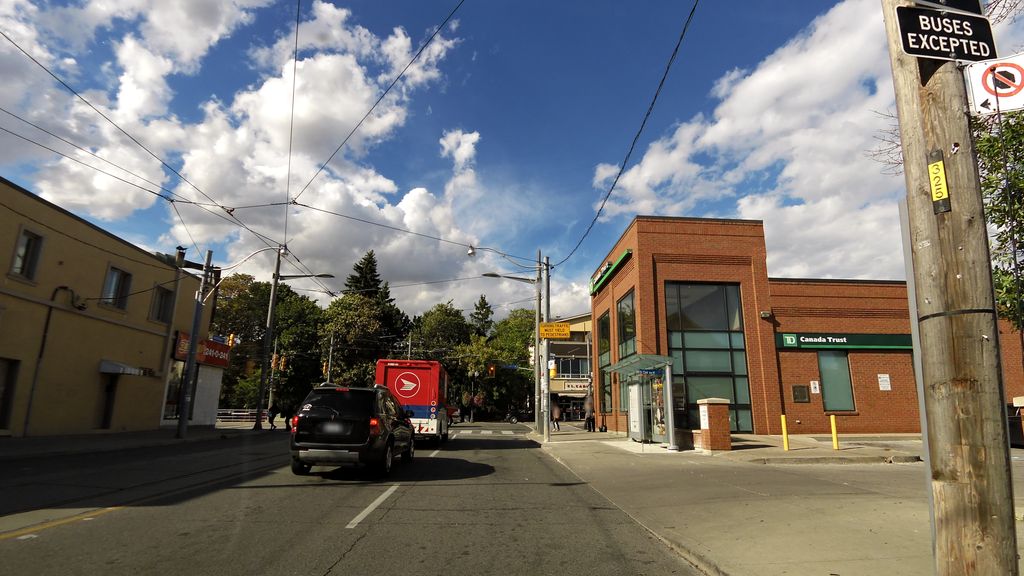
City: toronto